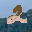
Label: 2